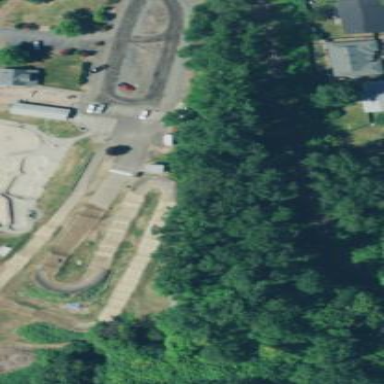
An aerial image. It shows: BMX track designated for leisure land and sports activities.